Question: I'm creating an Android and iOS app using MvvmCross, the latest version. Now as the portable class library is deprecated I am using .NET Standard library version 2.0.
I have this warning in the NuGet package of MvvmCross .....though the project compiles but I am not sure if I need to worry about it as the last line says
> This package may not be fully compatible with your project.
Below is the exact warning
> warning NU1701: Package 'MvvmCross.Core 5.7.0' was restored using
'.NETFramework,Version=v4.6.1' instead of the project target framework
'.NETStandard,Version=v2.0'. This package may not be fully compatible
with your project.
Similar warning for 'MvvmCross.Platform 5.7.0'
[
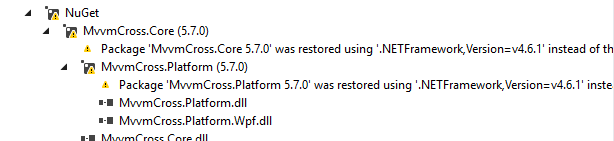
Answer: As <URL> has already mentioned MvvmCross version 5.7.0 has not been updated to support .NET Standard yet. The next major release version 6.0.0 will add support for .NET Standard 2.0.
Using MvvmCross versions prior to 6.0.0 inside of a .NET Standard class library is however possible.
You can check out the explanation I gave on this <URL> question for why you would see the warning. Extract below
> With .NET Standard 2.0 and the updated tooling in .NET Core SDK 2+ the
.NET team wanted to make it easier to update or make use of .NET
Standard libraries. The issue is that not all NuGet packages have been
updated to support a version of .NET Standard. So they introduced a
fallback targeting .NET Framework 4.6.1 which is nearly 100% compliant
with .NET Standard (There are some API that are in the .NET Standard
2.0 spec that are not in .NET Framework 4.6.1 but they can be brought in via NuGet packages if required). So the warning you see is to
inform you that the packages do not conform to a .NET Standard version
you are targeting and as such may contain API's that are not
executable in your runtimes making use of your .NET Standard 2.0
library.
NuGet provides two options, or .
You can edit your csproj and add 'NoWarn="NU1701"' tag to your package reference or select properties of your NuGet package refernce (Solution Explorer > Dependencies > NuGet > {The package name} right click Properties) and add 'NU1701' to the 'NoWarn' property.
<URL>
The result would be similiar to the following in your csproj
'''
<ItemGroup>
<PackageReference Include="MvvmCross" Version="5.7.0" NoWarn="NU1701" />
<PackageReference Include="MvvmCross.Core" Version="5.7.0" NoWarn="NU1701" />
<PackageReference Include="MvvmCross.Binding" Version="5.7.0" NoWarn="NU1701" />
<PackageReference Include="MvvmCross.Platform" Version="5.7.0" NoWarn="NU1701" />
<PackageReference Include="MvvmCross.CodeAnalysis" Version="5.7.0" NoWarn="NU1701" />
</ItemGroup>
'''
, with using the per package approach dependency package warnings are not suppressed by suppressing the parent package. So you would need to bring in the package as a dependency in order to suppress the warnings.
NuGet also gives you the option to suppress all 'NU1701' warnings at a project level. You can do this via manually editing the csproj as follows
'''
<PropertyGroup>
<NoWarn>NU1701</NoWarn>
</PropertyGroup>
'''
Or via the GUI you could modify 'Suppress warnings' to include 'NU1701'
<URL>